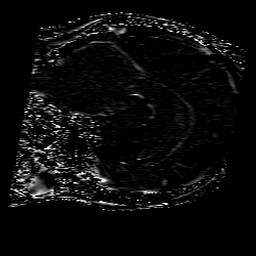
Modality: SWI
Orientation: sagittal
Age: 35
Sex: female
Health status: ill
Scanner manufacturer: philips
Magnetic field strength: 3 T
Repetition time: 0.031 s